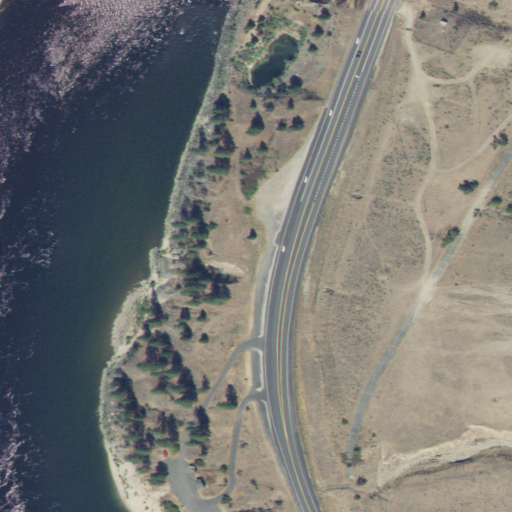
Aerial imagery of bar in Idaho named Lucile Bar containing open water, shrub, evergreen forest, grassland, medium intensity development, and low intensity development